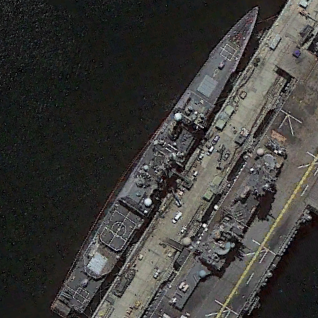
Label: cruiser